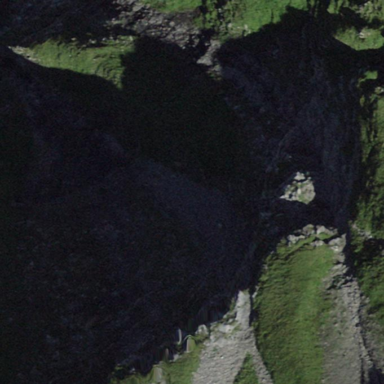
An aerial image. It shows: Natural scree.